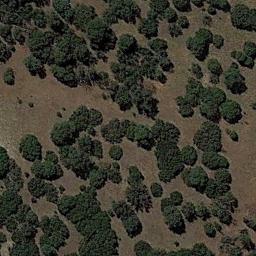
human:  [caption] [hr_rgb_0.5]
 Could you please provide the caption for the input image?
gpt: Some green chaparrals of different sizes grow on the wasteland .

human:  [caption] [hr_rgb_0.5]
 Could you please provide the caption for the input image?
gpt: The chaparral is consist of some green bushes on the desert .

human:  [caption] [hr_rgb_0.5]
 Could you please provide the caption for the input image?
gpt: There are clusters of lush trees in the desert .

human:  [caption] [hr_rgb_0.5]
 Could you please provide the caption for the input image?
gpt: Chaparral is big and densely distributed in the sand .

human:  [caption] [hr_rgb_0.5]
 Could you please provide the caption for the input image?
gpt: The vegetation in the chaparral is approximately the same size .